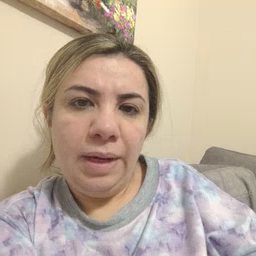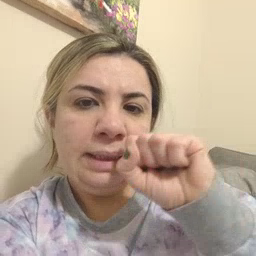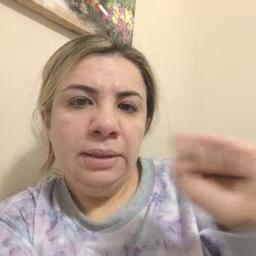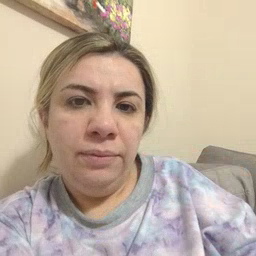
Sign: carrot